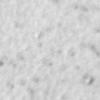
Label: no_change